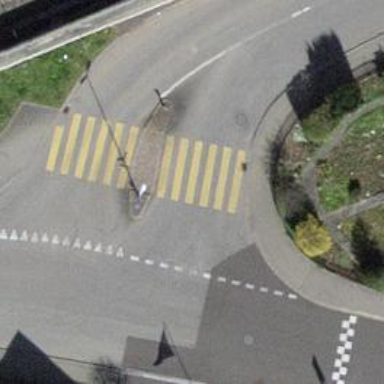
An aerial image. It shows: Uncontrolled zebra crossing with central island.